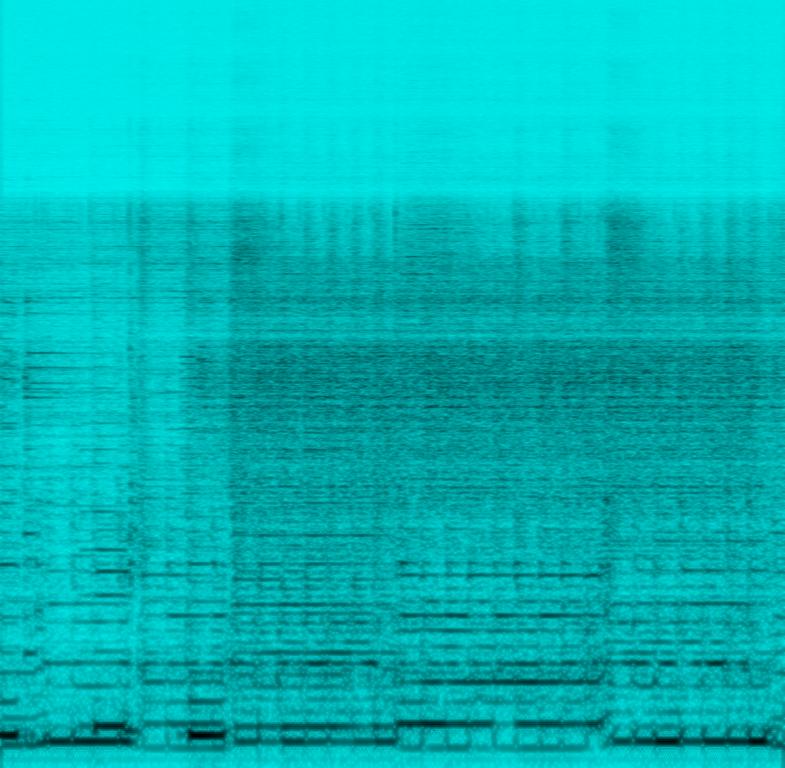
A musician plays this rock instrumental. The tempo is fast with an intense, emphatic electric guitar riff and enthusiastic drumming and cymbal rides in the background and tambourine beats. The music is muffled as the sound quality is inferior. The music is energetic, enthusiastic, and animated . This is a Rock instrumental.